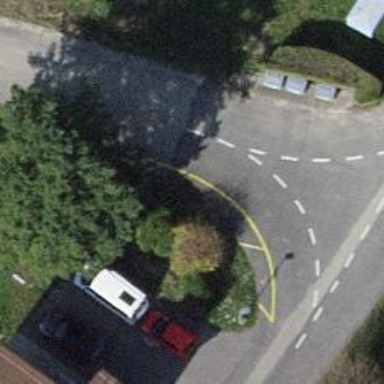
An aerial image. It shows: Asphalt sidewalk along the footway.